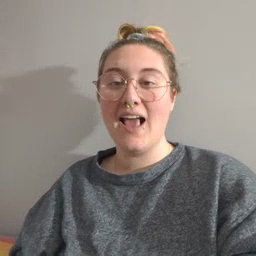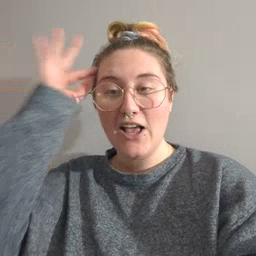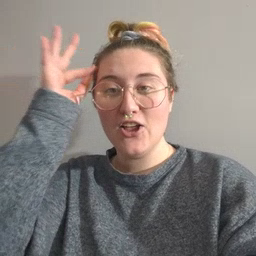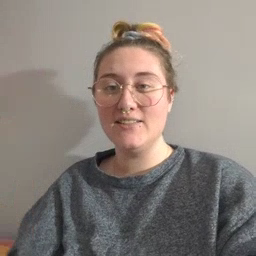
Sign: hair